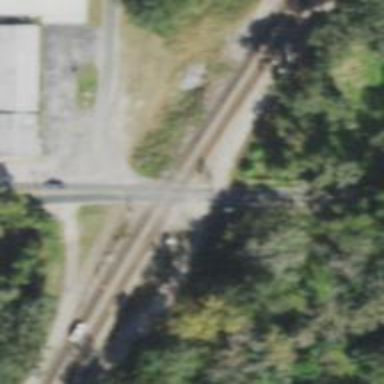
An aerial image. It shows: Level crossing along the railway.